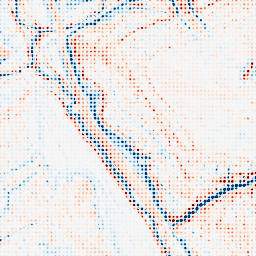
Category: edge_preserving
Decomposition family: anisotropic_diffusion
Decomposition parameters: iterations: 50
kappa: 100
gamma: 0.1
Upsampling method: sinc_hamming
Upsampling parameters: scale: 8
kernel_size: 4
Upsampling scale: 8